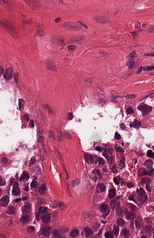
Tumor epithelial tissue: yes
Tumor-associated stroma tissue: yes
Normal tissue: no